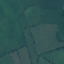
Land use / land cover class: Pasture